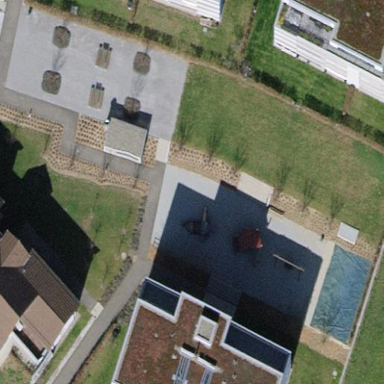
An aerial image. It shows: Lovely park for leisure and relaxation.